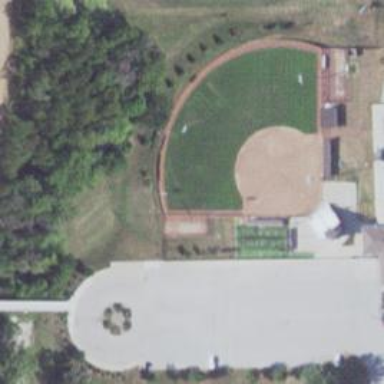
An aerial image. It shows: Baseball pitch for leisure land activities.